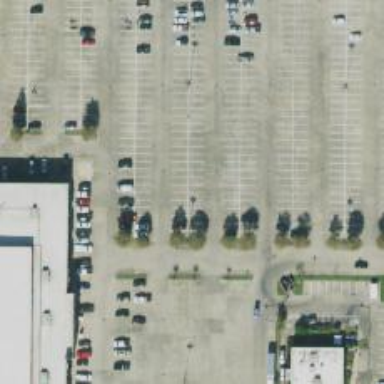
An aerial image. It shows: Parking space is available.